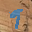
Label: 9